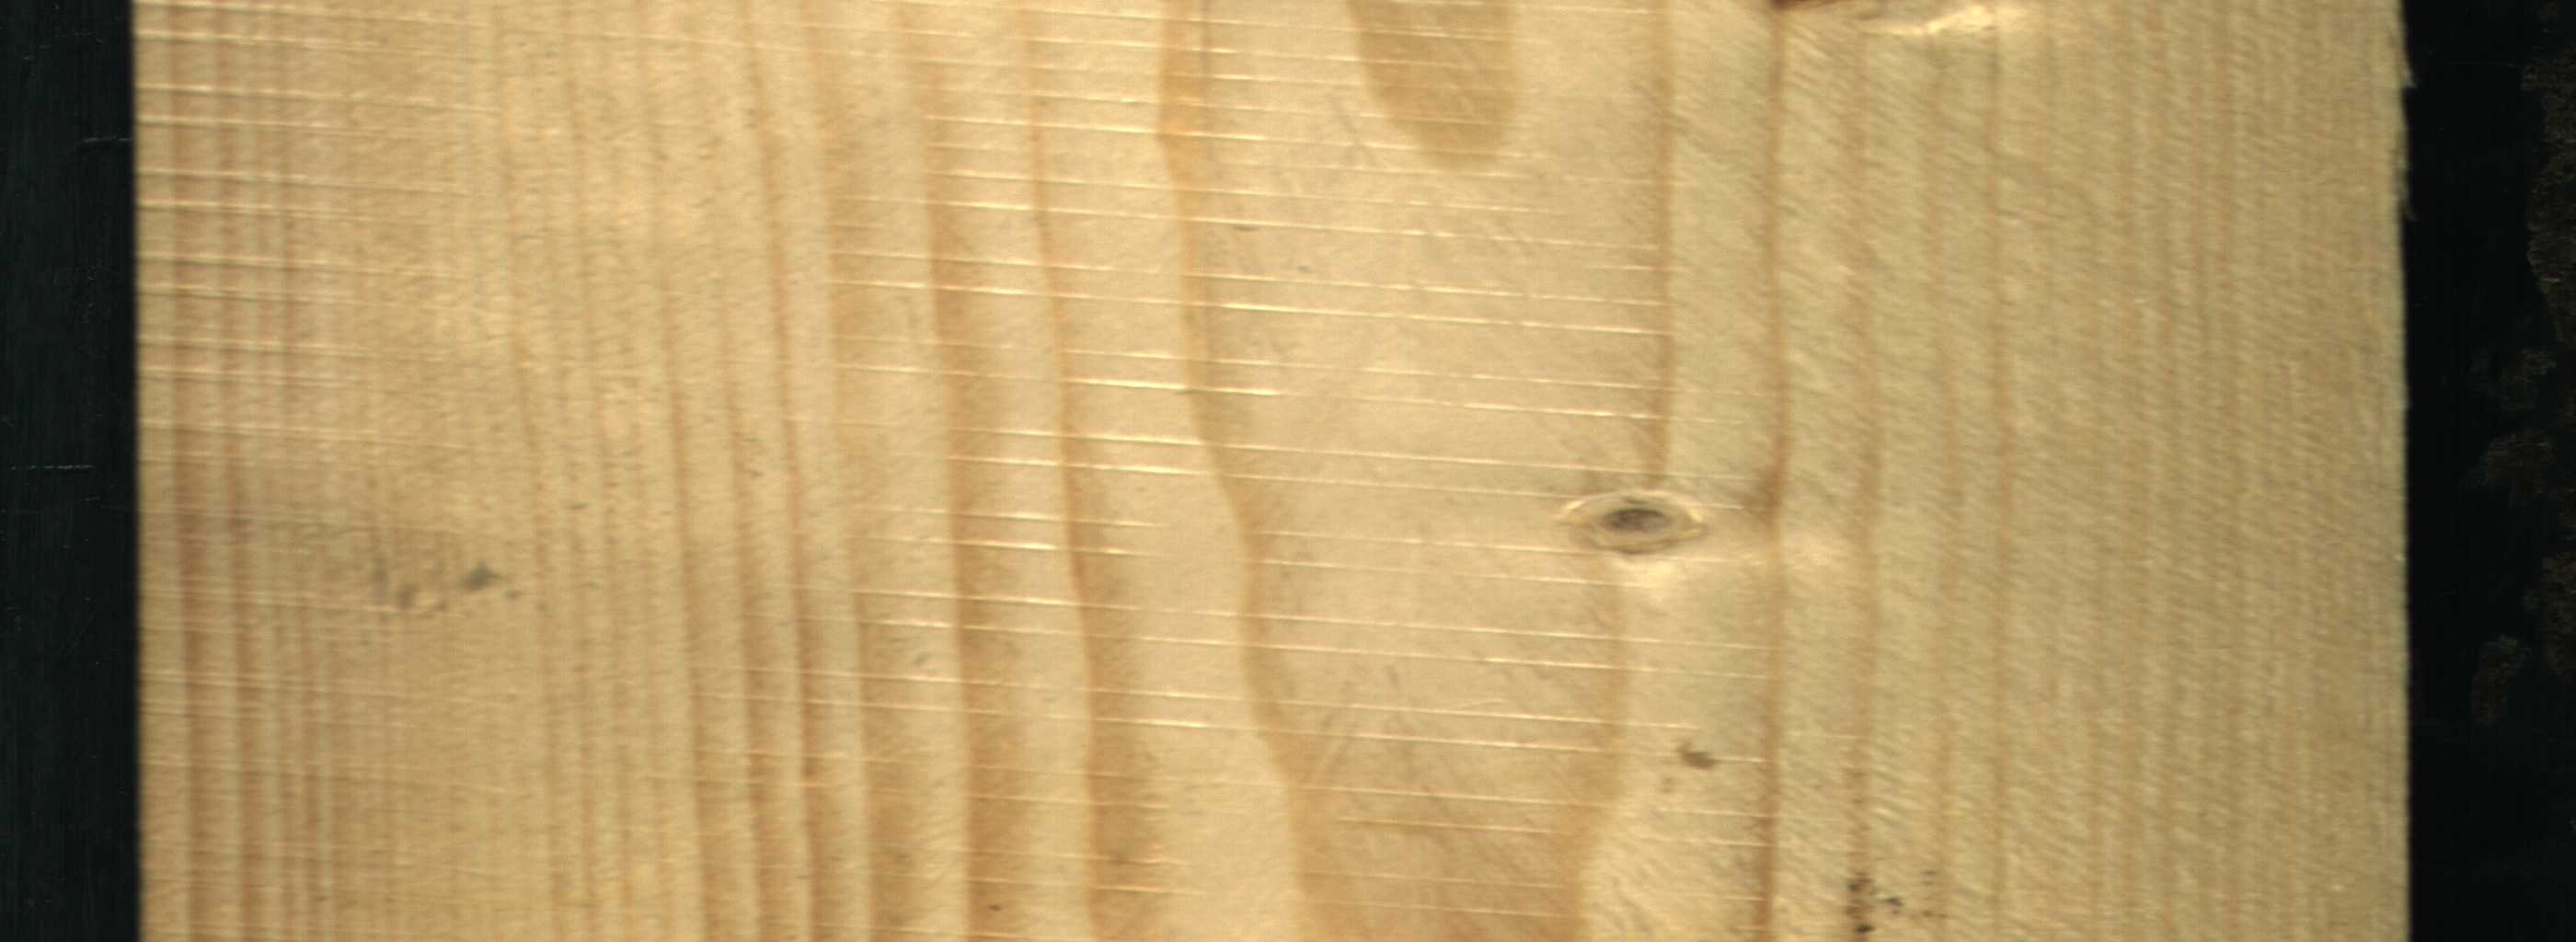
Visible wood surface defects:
Live_Knot